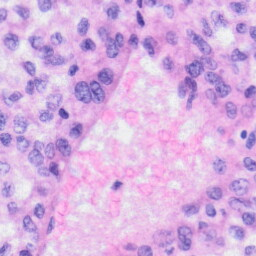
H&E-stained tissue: Liver